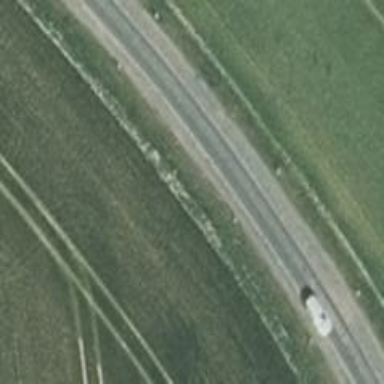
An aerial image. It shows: Secondary road.